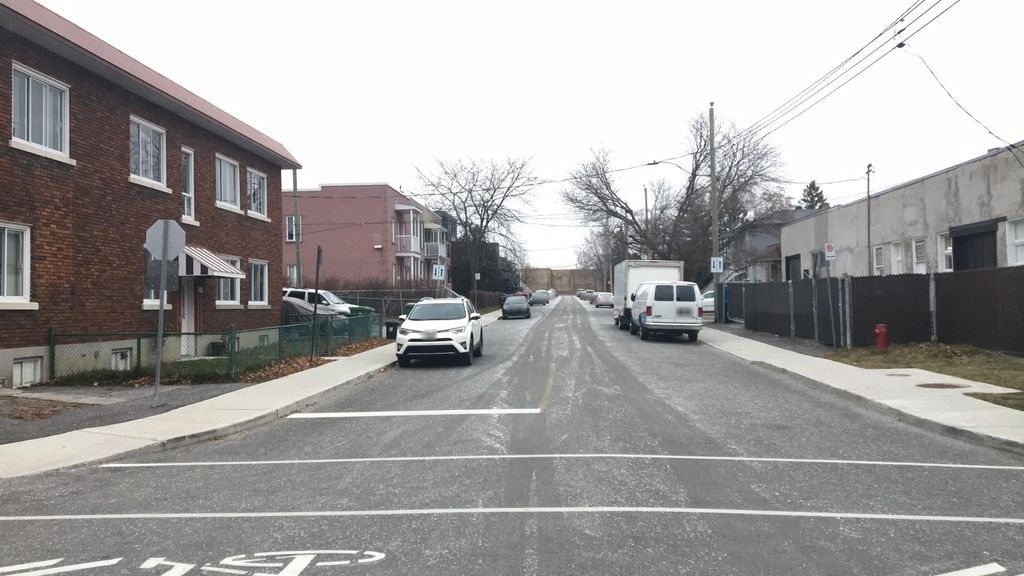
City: montreal